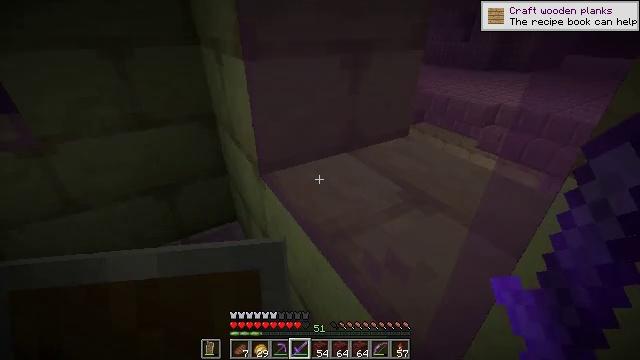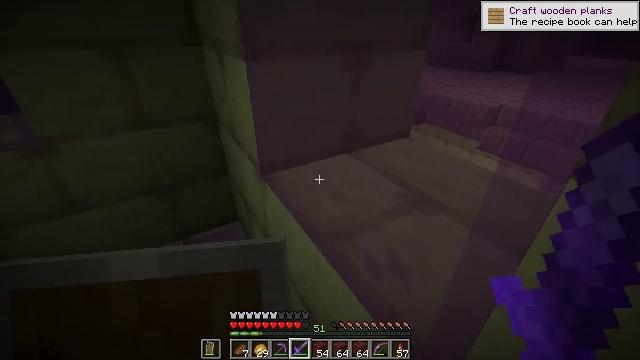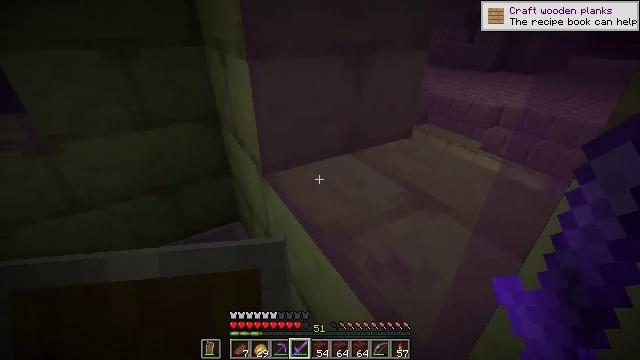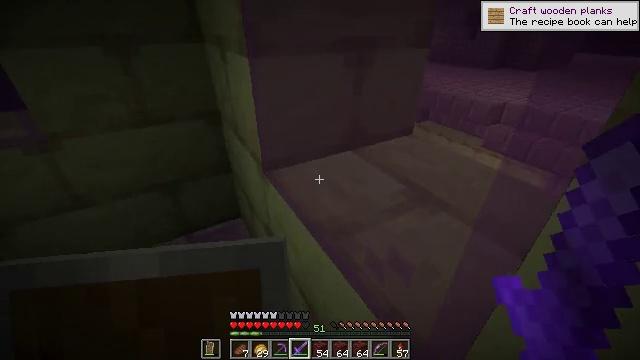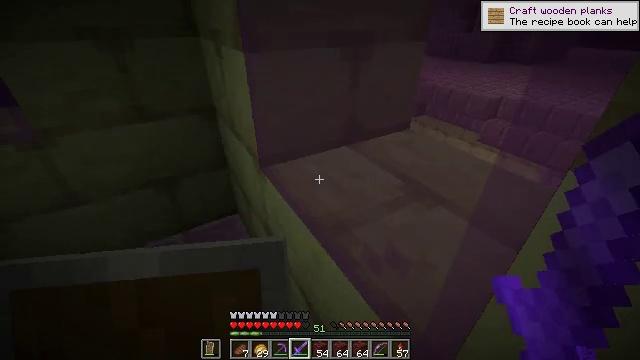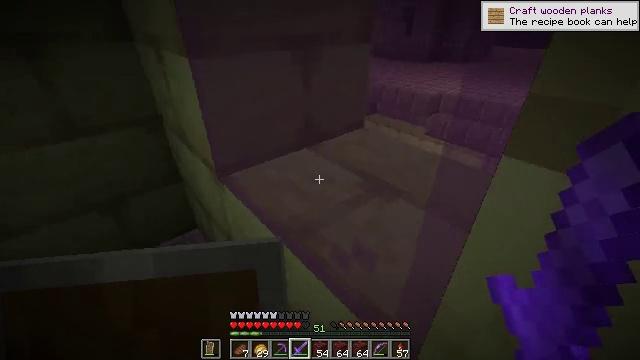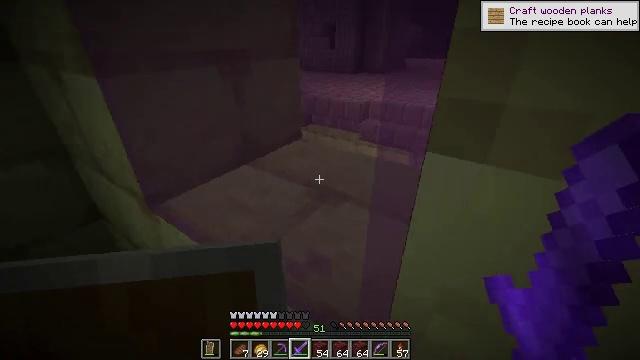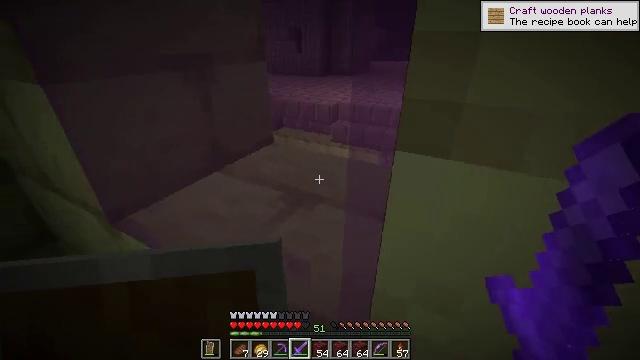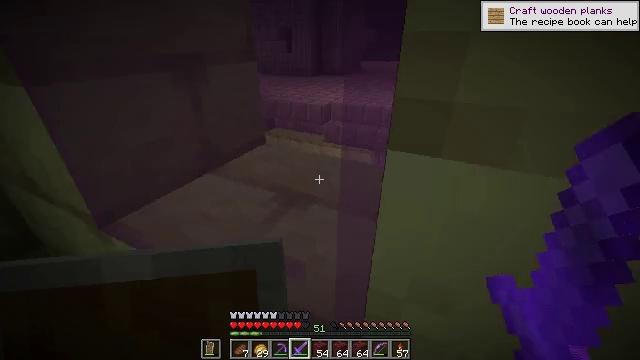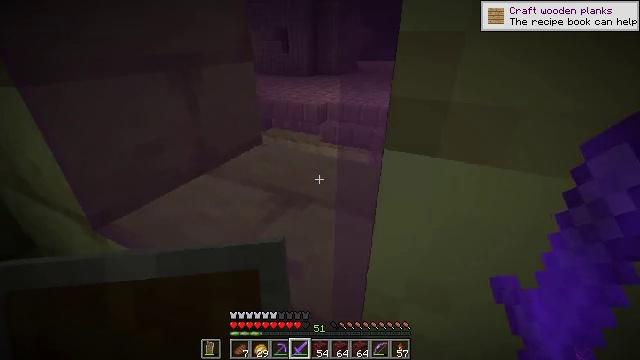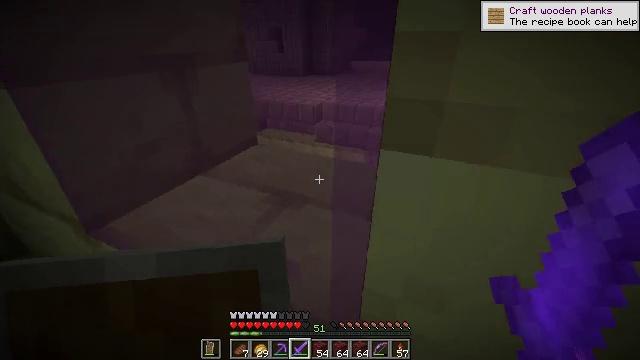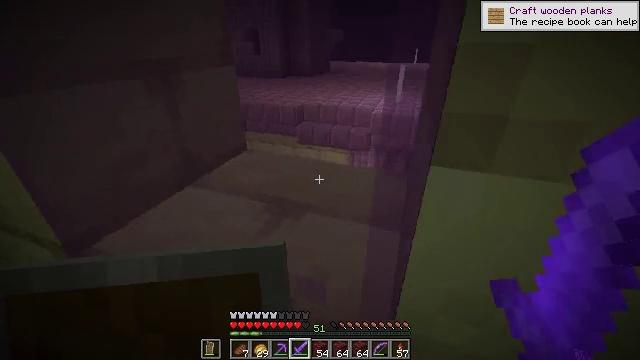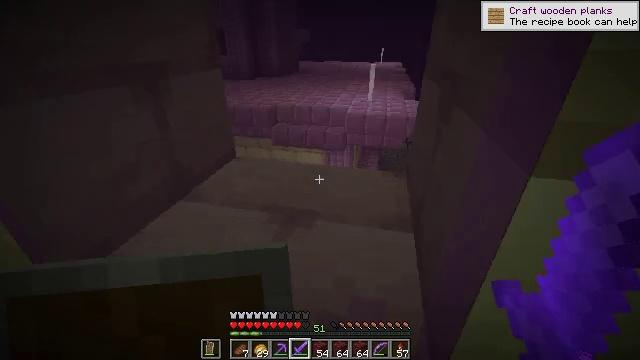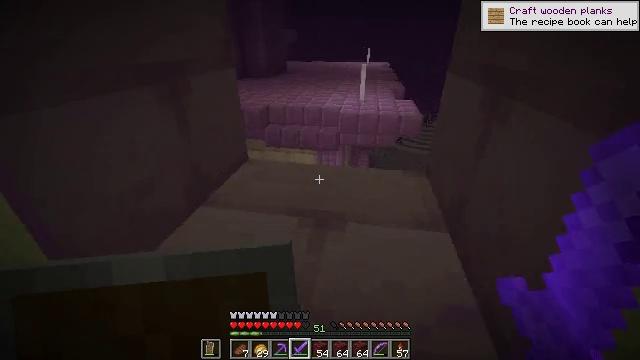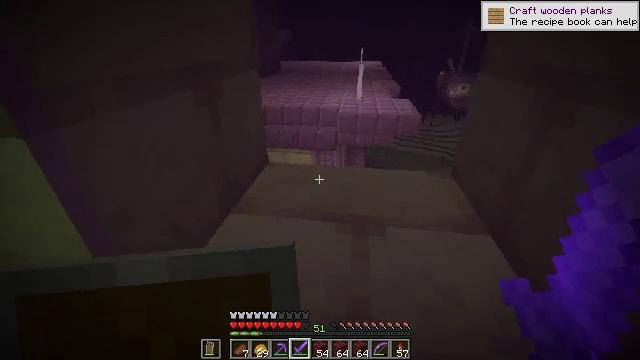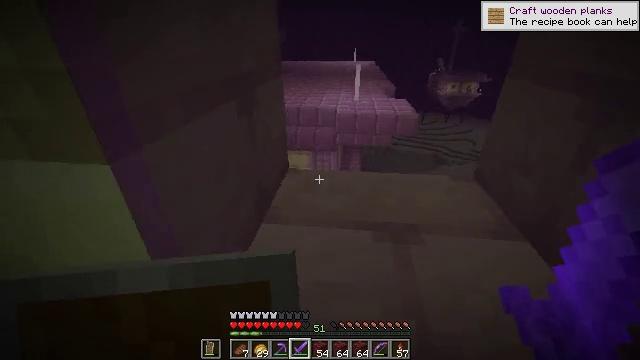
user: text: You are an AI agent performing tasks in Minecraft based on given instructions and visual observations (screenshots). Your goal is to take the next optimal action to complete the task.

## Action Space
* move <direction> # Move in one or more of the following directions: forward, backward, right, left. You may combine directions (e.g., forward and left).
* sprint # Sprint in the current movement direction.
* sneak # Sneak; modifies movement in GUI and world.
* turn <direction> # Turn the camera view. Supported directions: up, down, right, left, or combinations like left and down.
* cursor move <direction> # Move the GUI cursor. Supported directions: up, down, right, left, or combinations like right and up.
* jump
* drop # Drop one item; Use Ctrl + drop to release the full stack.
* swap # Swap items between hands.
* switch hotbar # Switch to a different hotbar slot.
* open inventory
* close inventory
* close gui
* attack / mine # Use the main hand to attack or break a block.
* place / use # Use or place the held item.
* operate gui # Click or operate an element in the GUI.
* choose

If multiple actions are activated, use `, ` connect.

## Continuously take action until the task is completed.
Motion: motion action
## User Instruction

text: Retrieve the purpur slab for building.
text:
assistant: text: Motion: no_op
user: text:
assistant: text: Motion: no_op
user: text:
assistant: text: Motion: no_op
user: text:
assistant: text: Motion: turn down
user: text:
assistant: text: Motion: turn right
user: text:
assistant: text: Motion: turn right and up
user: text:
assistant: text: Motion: turn right
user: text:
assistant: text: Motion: turn right
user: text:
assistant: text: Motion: no_op
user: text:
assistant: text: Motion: move forward, turn right
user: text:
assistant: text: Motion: move forward and move left, turn right
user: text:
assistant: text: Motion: move forward and move left, turn right
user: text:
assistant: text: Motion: move forward and move left, turn right
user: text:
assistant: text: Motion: move forward and move left, turn right
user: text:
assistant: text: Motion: move left, turn right
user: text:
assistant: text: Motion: turn right
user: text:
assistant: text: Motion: turn right
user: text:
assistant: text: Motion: turn right
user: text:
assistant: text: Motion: turn right
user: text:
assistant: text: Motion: turn right
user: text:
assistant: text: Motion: turn right
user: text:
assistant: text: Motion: no_op
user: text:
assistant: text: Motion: turn right
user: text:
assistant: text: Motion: turn right
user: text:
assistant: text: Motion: turn right
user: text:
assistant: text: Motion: no_op
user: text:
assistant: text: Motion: no_op
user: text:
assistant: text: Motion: no_op
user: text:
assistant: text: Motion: no_op
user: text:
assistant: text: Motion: turn right